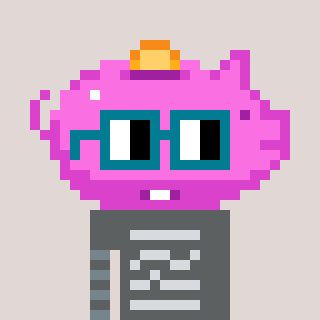
a pixel art character with square dark green glasses, a piggybank-shaped head and a grayscale-colored body on a warm background